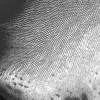
Atmospheric dust classification: not_dusty